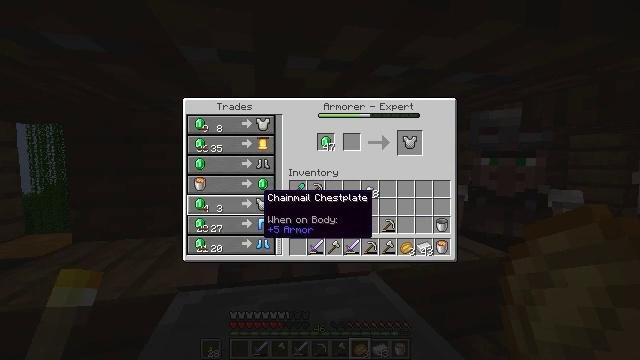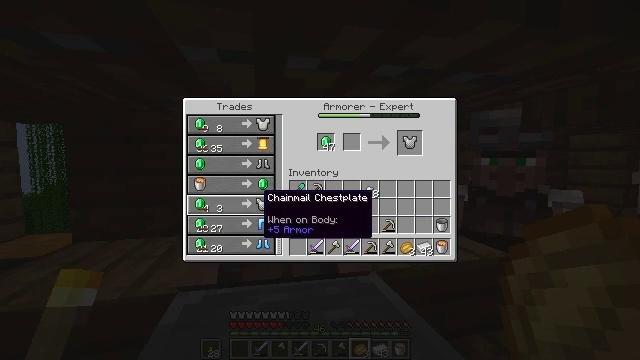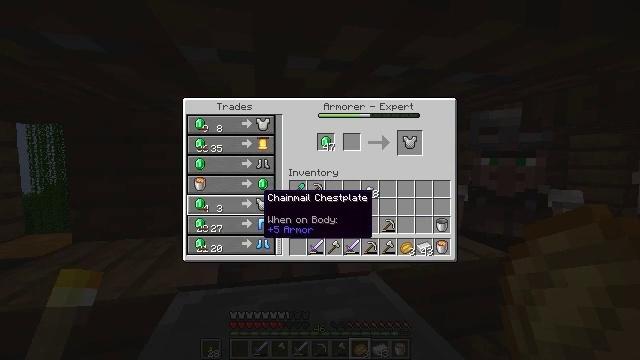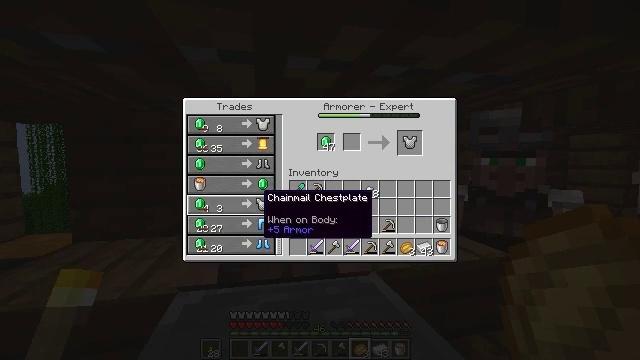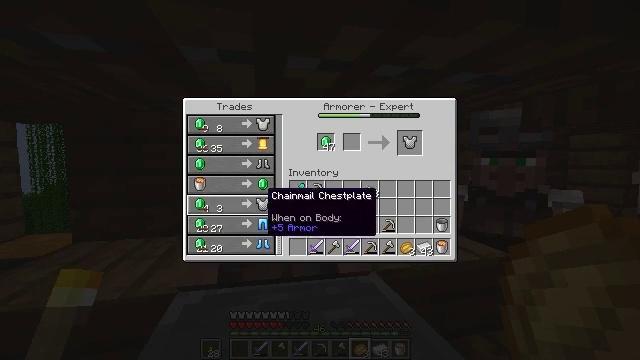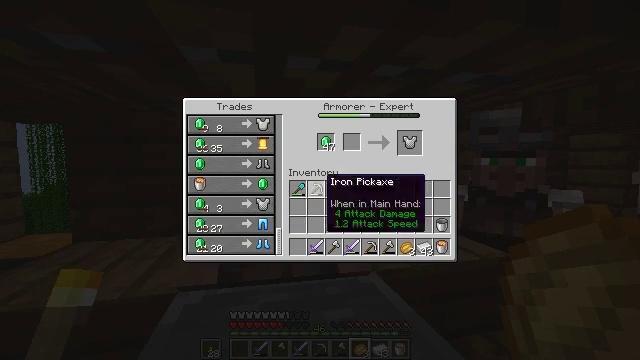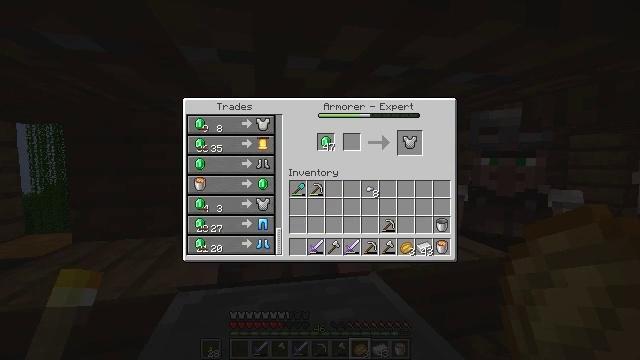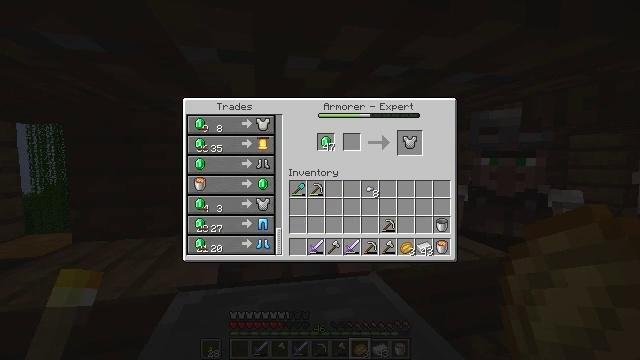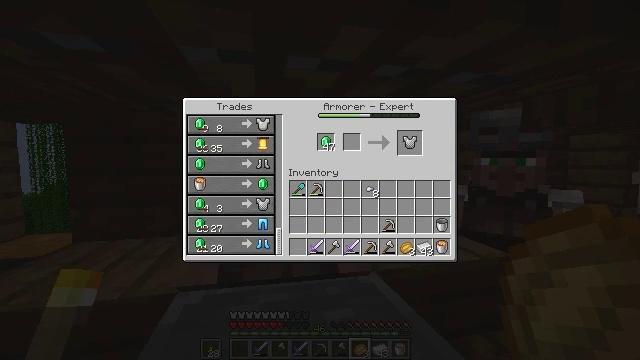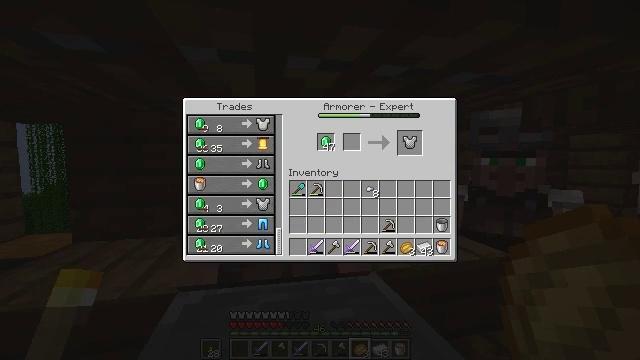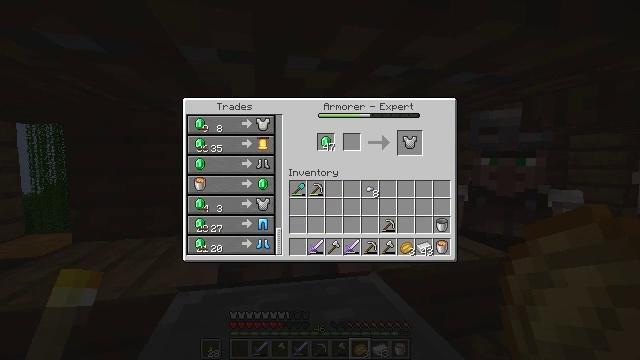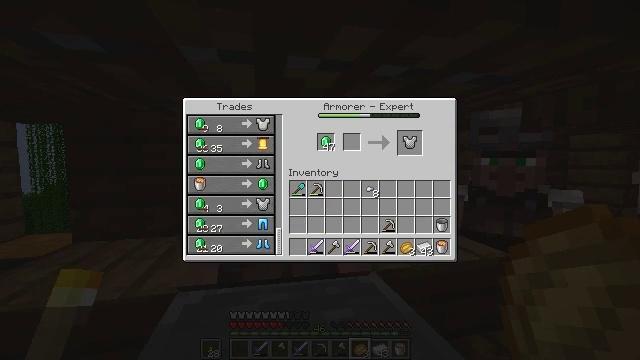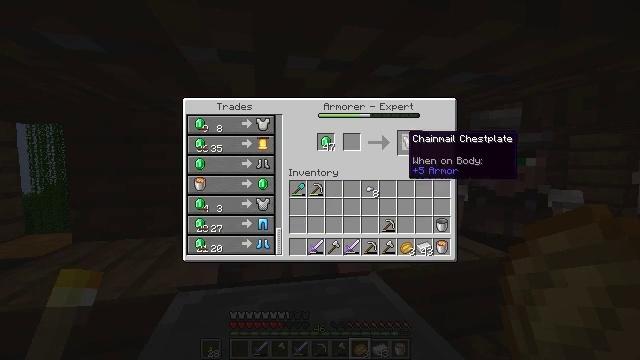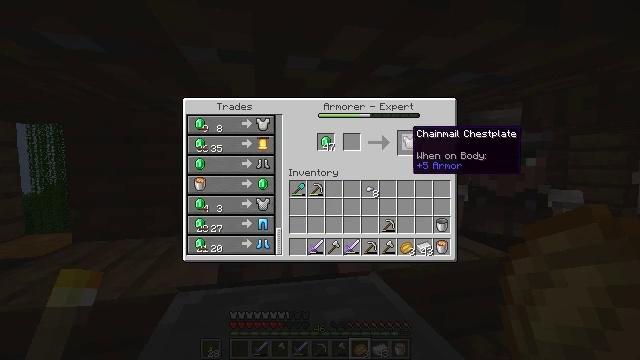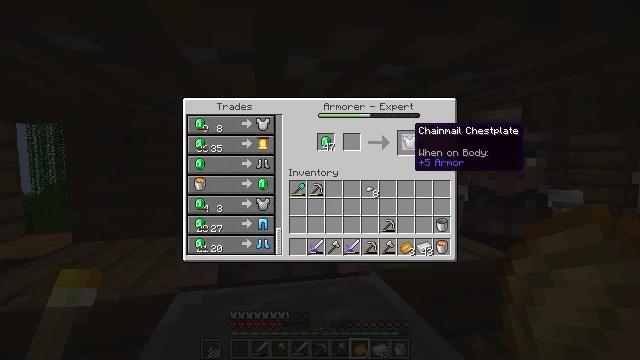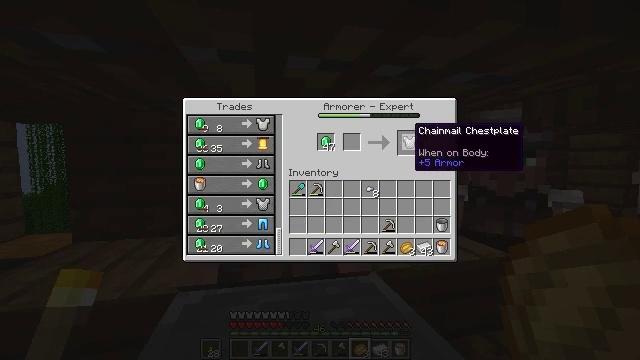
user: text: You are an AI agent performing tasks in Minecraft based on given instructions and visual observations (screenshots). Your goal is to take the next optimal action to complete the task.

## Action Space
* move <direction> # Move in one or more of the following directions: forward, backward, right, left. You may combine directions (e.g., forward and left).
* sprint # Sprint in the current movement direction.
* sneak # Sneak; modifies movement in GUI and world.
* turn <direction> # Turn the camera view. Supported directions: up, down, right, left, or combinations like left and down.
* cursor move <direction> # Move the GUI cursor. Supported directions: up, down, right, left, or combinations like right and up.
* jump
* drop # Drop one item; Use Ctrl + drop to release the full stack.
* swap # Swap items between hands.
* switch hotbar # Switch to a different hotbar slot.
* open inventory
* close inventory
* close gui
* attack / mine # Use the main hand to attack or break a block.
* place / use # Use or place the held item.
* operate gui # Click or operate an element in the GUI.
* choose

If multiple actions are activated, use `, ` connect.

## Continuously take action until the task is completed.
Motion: motion action
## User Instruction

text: Combine materials on the crafting table to craft a chainmail chestplate.
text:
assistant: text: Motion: operate gui
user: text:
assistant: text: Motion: operate gui
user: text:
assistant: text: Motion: no_op
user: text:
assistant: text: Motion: no_op
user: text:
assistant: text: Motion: cursor move right and up
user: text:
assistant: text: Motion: cursor move right and up
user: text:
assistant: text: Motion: cursor move right and up
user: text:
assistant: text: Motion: cursor move right
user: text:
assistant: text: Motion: cursor move right and up
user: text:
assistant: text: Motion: no_op
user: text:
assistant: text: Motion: no_op
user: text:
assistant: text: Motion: no_op
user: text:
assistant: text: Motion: sneak
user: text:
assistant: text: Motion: sneak
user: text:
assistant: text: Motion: sneak
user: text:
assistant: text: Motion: sneak
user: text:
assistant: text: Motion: sneak
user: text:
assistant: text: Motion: sneak
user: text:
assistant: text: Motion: sneak
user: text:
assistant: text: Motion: sneak, operate gui
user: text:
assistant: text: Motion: sneak, operate gui
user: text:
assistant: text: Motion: sneak
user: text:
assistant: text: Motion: sneak
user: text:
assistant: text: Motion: sneak
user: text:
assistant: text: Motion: sneak